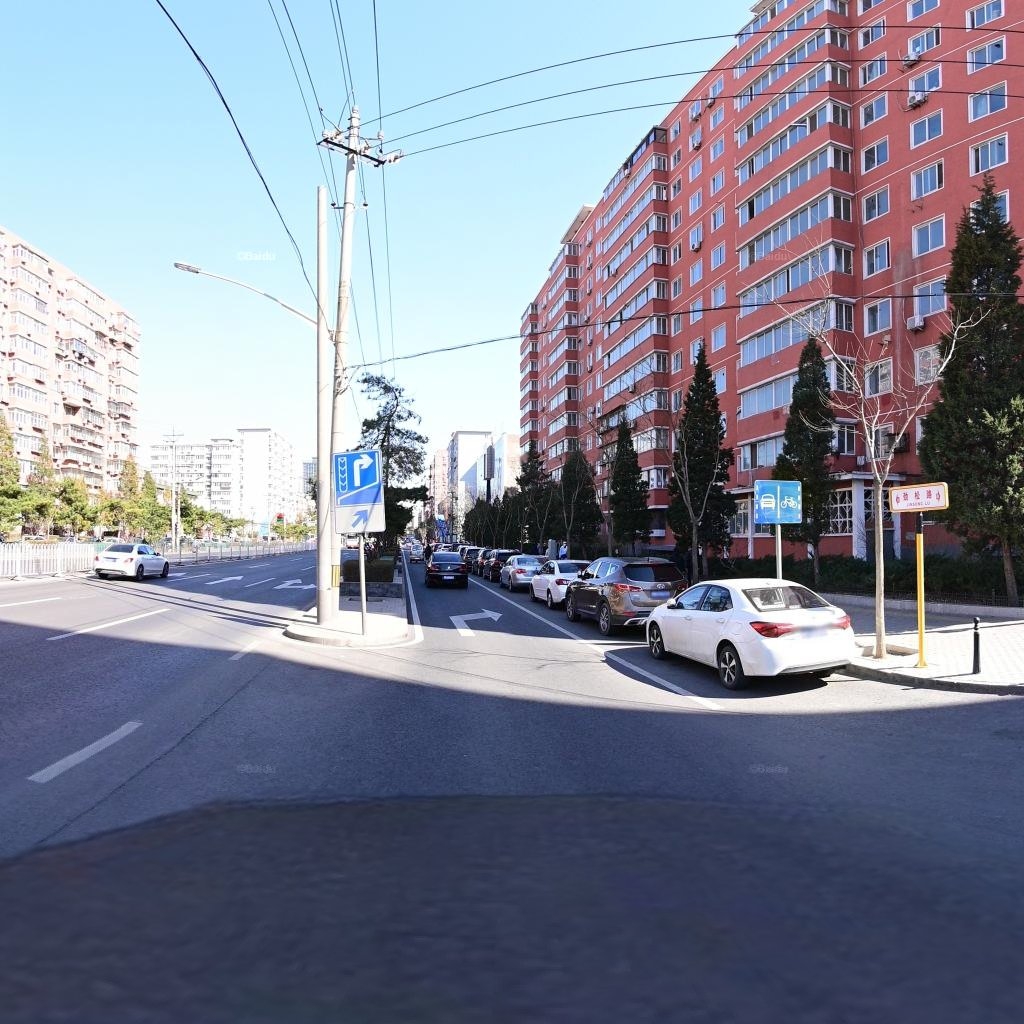
Region: Chaoyang
Road damage annotations: longitudinal crack